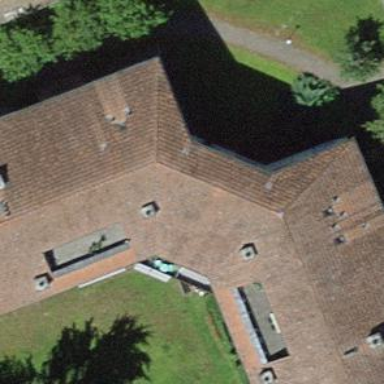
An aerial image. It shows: Building with tile roof.